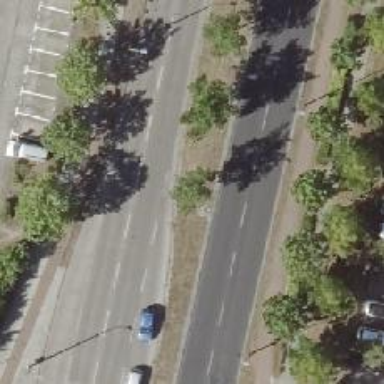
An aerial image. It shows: Avenue lined with deciduous broadleaved trees.